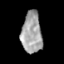
Tissue: skin
Cell type: Epithelial cells
Senescence score: 0.267
Nuclear area (px): 816
Mean DAPI intensity: 164.571